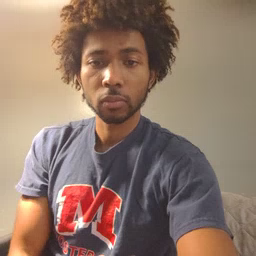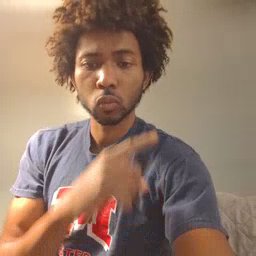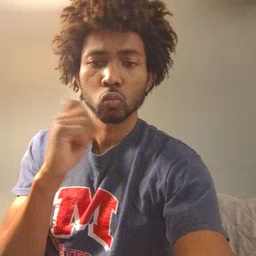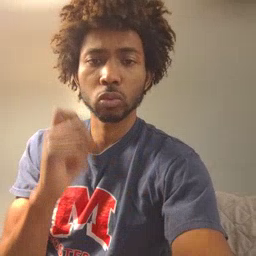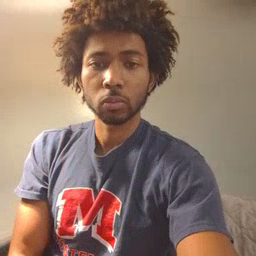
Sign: dry